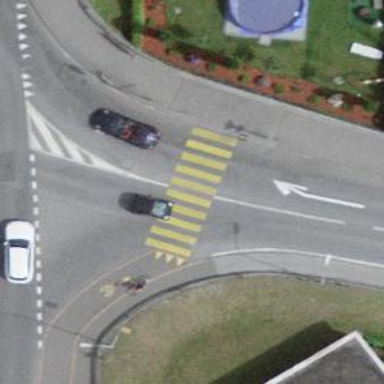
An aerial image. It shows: Zebra crossing on the road.